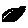
Label: cloud